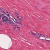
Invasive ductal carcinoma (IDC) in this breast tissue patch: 0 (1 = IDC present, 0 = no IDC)